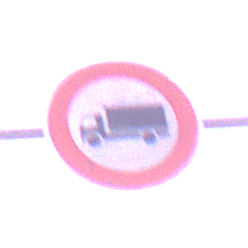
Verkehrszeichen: VerbotFuerKraftfahrzeugeUeberDreiKommaFuenfTonnen
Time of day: Dawn
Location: Outdoor (Nature)
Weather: PartlyCloudy
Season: NotSpecified
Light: Natural